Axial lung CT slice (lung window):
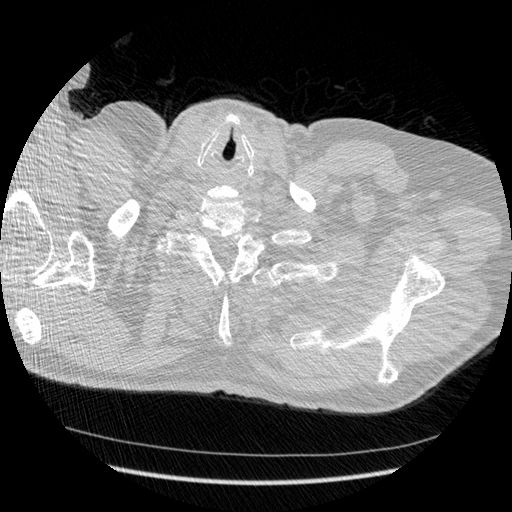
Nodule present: no